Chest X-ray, AP view. Patient: 26 years old, sex M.
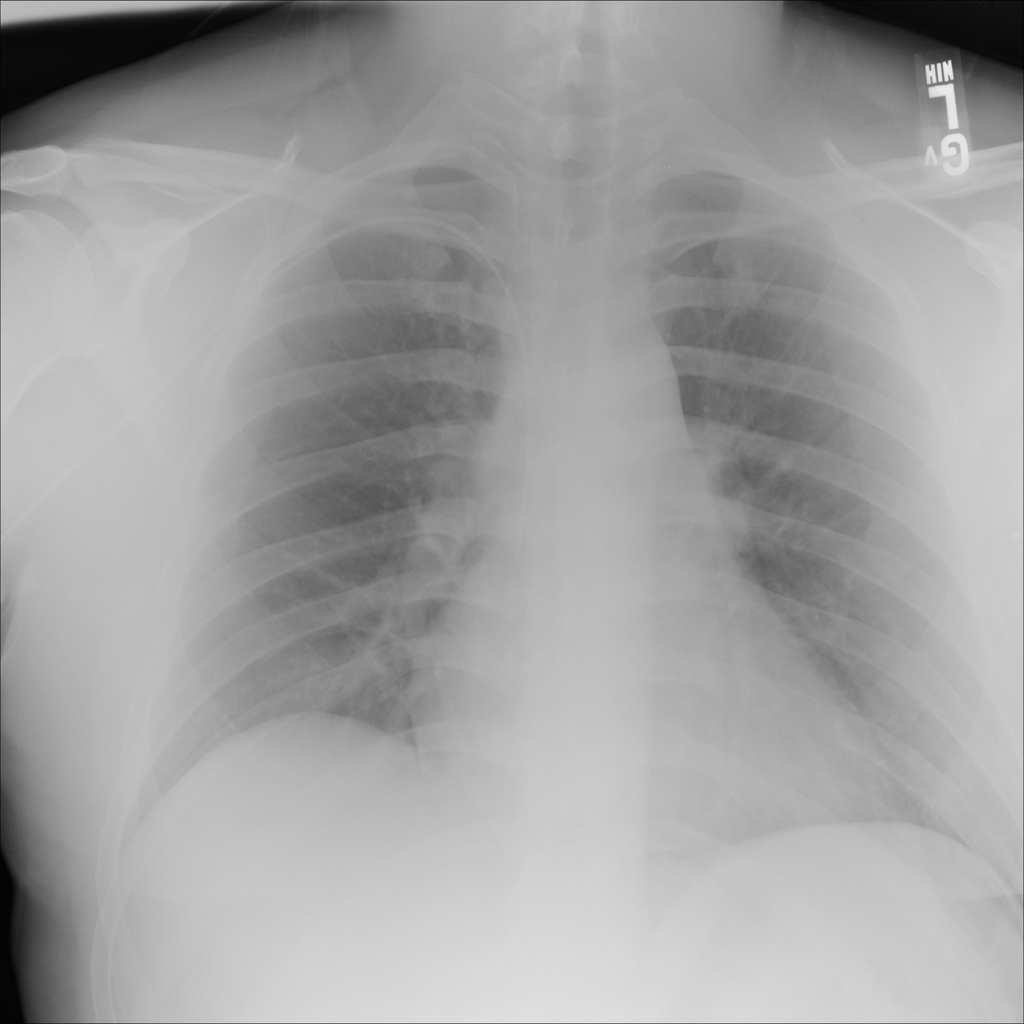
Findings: No Finding